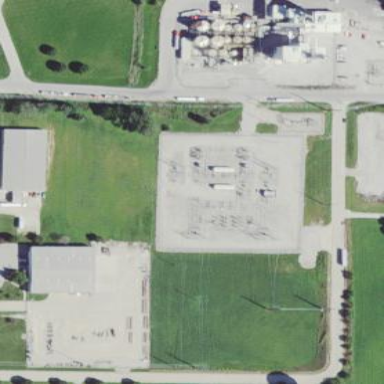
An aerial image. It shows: Outdoor distribution substation.